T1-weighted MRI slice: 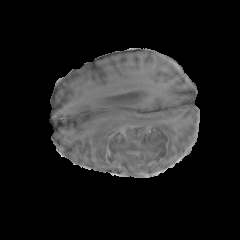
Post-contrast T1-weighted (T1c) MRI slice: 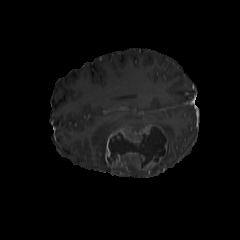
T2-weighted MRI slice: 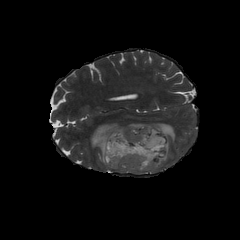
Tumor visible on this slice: yes